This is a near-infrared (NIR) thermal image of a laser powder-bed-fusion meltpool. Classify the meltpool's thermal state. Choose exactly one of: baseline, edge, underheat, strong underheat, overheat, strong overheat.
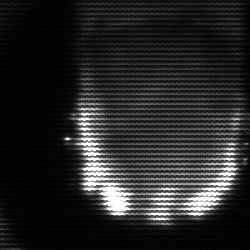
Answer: baseline